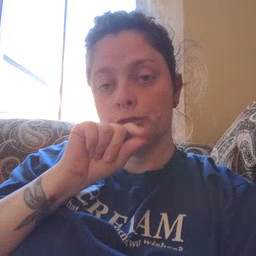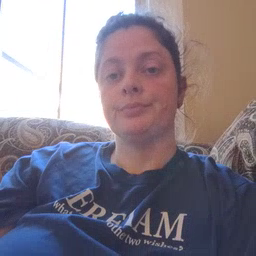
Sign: bird